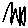
Label: zigzag